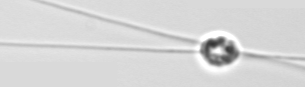
Label: Chaetoceros_danicus